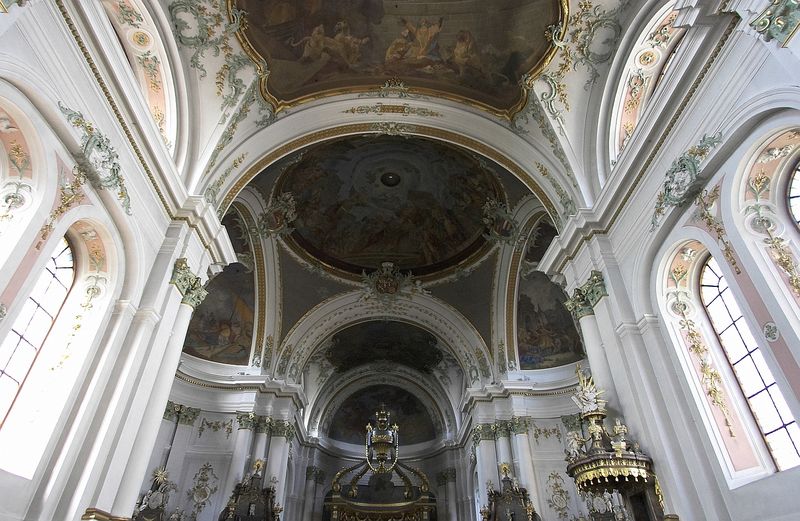
Titel: St. Ignaz (Kath. Pfarrkirche) in Mainz
Künstler: Johann Peter Jäger
Standort: Mainz, Kapuzinerst. 40 (EU - D - RP)
Schlagwörter: gemälde, weiß, grün, fenster, glas, lampe, licht, säule, ornament, wand, barock, kirche, sonne, gold, decke, kreis, pilaster, kuppel, wandgemälde, wandmalerei, foto, gewölbe, bayern, bayrisch, dom, loch, altar, kathedrale, glasfenster, kanzel, fresken, deckengemälde, fresko, luke, barok, lisene, vierung, schallloch, altarraum weiß, kanzel foto